Field crop: maize
Growth stage: 2
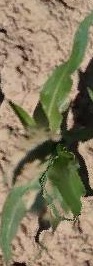
Species: maize